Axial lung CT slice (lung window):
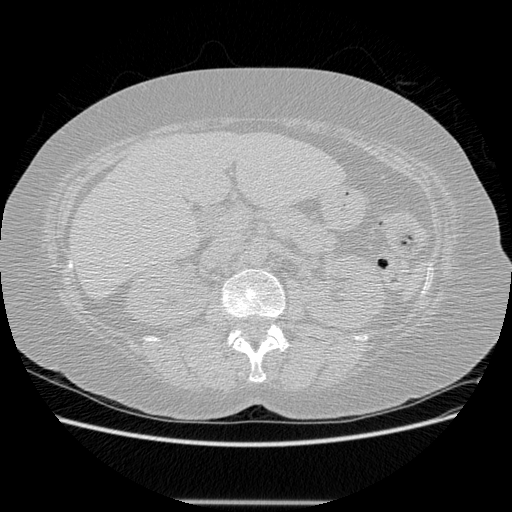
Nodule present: no